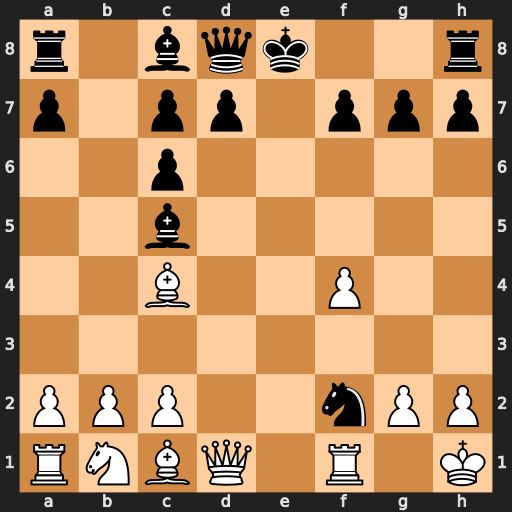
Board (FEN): r1bqk2r/p1pp1ppp/2p5/2b5/2B2P2/8/PPP2nPP/RNBQ1R1K
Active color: w
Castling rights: kq
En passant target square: -
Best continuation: Rxf2 Bxf2 Qe2+ Qe7 Qxf2